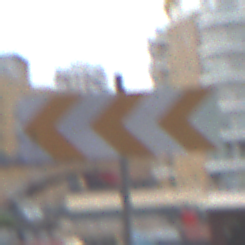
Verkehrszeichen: RichtungstafelnInKurvenGrossRechts
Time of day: MorningAfternoon
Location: Outdoor (Urban)
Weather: Overcast
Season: NotSpecified
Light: Natural